Field crop: maize
Growth stage: 2
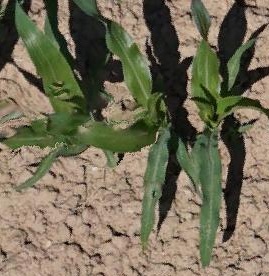
Species: maize